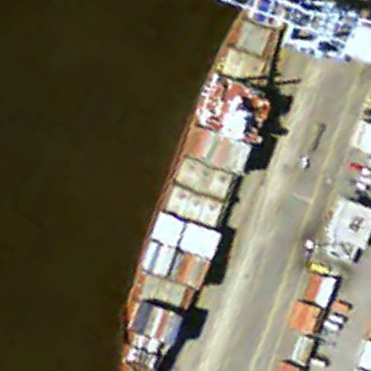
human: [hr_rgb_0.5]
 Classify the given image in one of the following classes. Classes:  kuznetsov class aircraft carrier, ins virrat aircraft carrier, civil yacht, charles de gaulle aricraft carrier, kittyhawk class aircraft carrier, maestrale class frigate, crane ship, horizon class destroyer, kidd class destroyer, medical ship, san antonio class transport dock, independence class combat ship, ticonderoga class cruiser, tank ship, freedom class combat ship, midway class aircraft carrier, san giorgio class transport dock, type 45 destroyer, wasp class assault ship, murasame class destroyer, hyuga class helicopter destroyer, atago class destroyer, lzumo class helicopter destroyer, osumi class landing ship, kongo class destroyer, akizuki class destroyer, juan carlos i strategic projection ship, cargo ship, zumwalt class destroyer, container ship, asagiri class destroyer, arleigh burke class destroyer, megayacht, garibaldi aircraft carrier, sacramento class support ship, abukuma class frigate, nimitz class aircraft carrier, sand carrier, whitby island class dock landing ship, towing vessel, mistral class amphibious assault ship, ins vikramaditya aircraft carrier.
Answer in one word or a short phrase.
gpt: Container ship